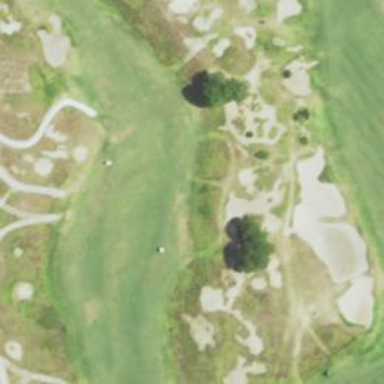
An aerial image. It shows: Path used for both walking and golf.